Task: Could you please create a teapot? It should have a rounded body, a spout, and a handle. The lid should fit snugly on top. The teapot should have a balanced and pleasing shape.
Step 111:
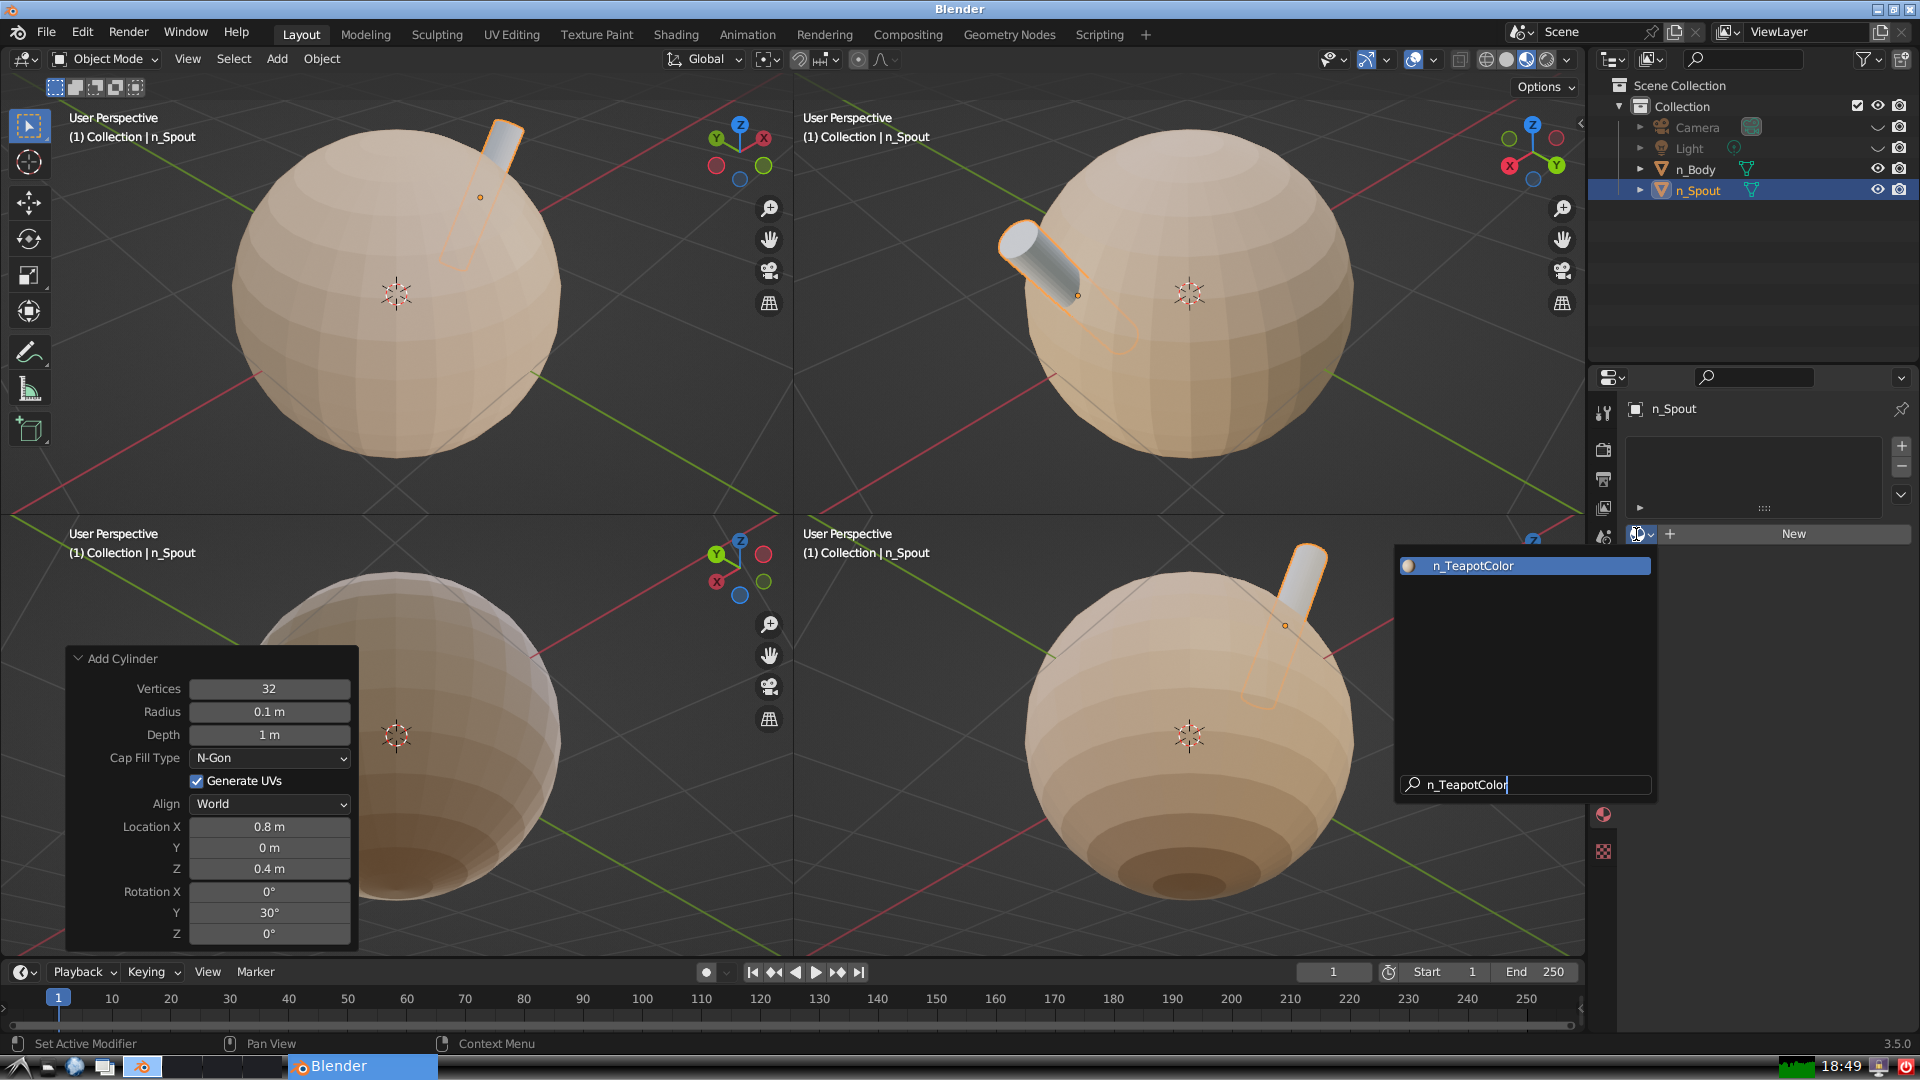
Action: {"key_press": ['Return']}